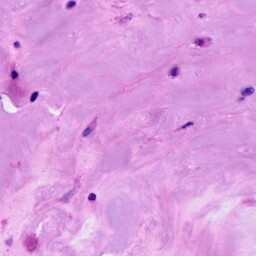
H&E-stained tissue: Breast